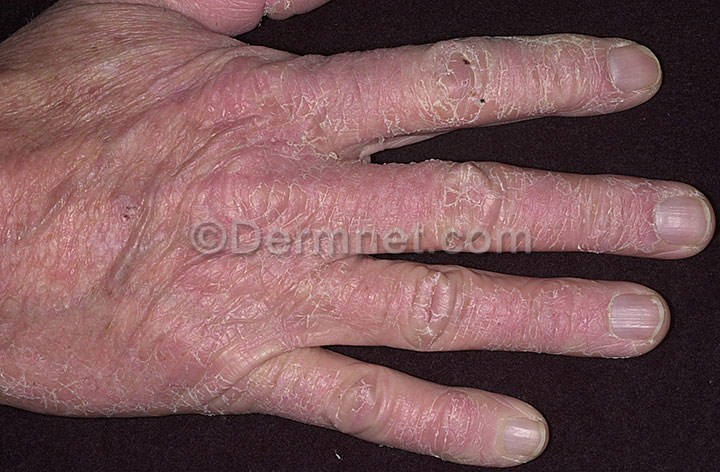
Disease: Eczema Photos